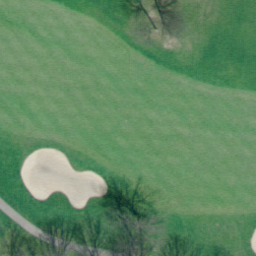
Label: golf course